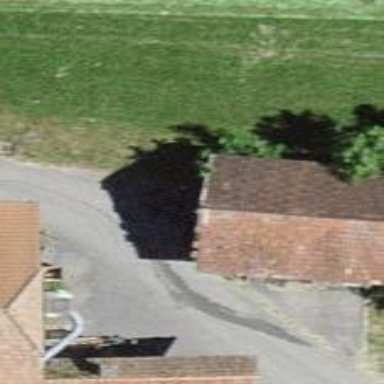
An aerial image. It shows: Barn.